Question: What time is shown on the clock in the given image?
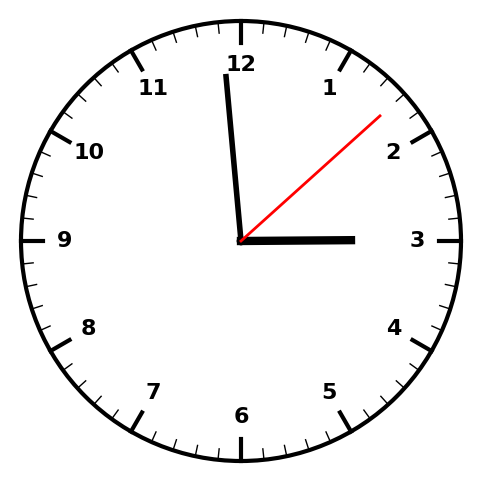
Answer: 02:59:08